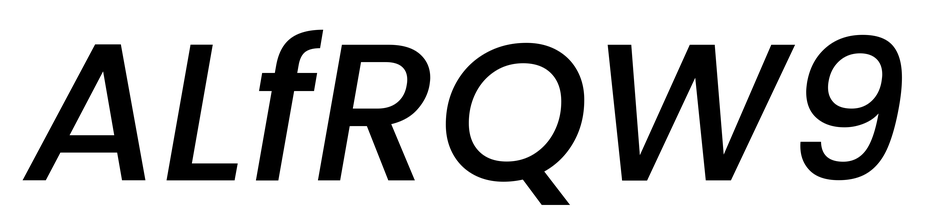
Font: Poppins-MediumItalic